Aerial crown-view tile of a tropical tree (Barro Colorado Island, Panama), acquired 20250818:
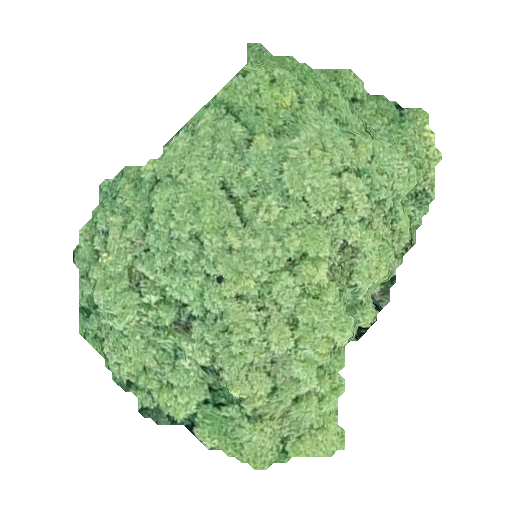
Species: Handroanthus guayacan
GBIF accepted scientific name: Handroanthus guayacan
Crown area: 143.223 m²